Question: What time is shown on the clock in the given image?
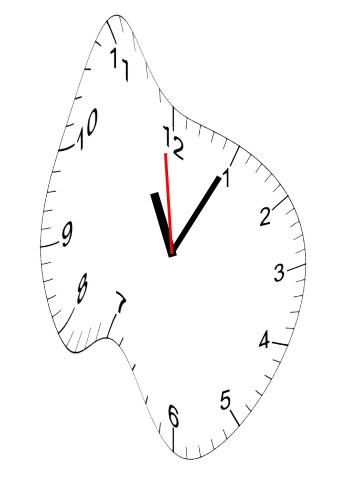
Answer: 11:04:59